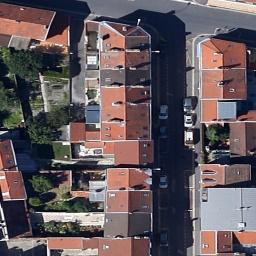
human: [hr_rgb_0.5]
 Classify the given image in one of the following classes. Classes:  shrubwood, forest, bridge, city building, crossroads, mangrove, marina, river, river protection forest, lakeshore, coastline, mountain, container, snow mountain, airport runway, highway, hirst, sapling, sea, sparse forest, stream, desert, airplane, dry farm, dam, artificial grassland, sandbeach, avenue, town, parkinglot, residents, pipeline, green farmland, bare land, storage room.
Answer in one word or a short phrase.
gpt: residents